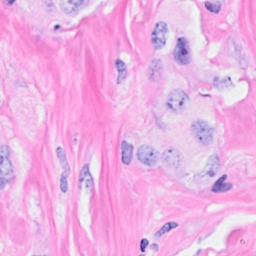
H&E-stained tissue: Breast